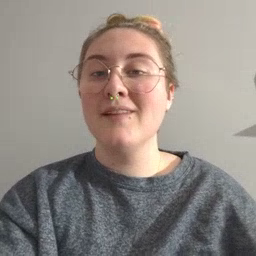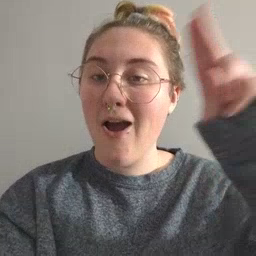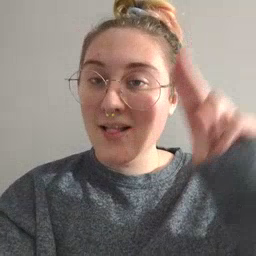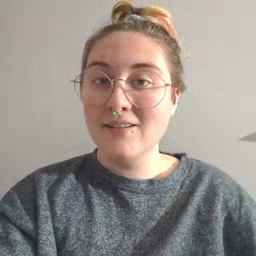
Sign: uncle